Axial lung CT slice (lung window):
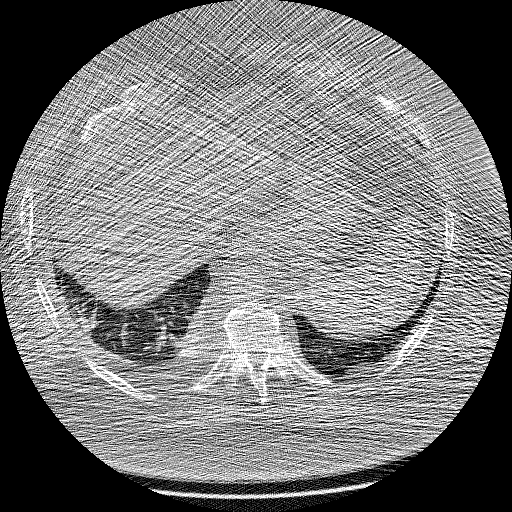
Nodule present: no